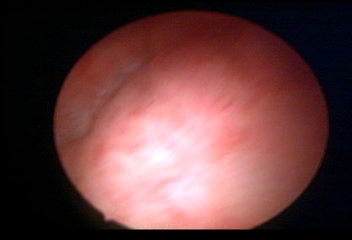
Modality: WLC
Class: Normal mucosa
Bladder cancer association: No